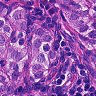
Metastatic tissue present: yes